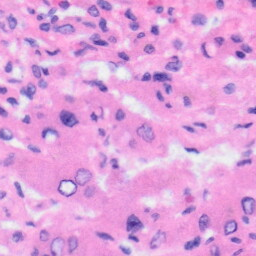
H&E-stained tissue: Liver